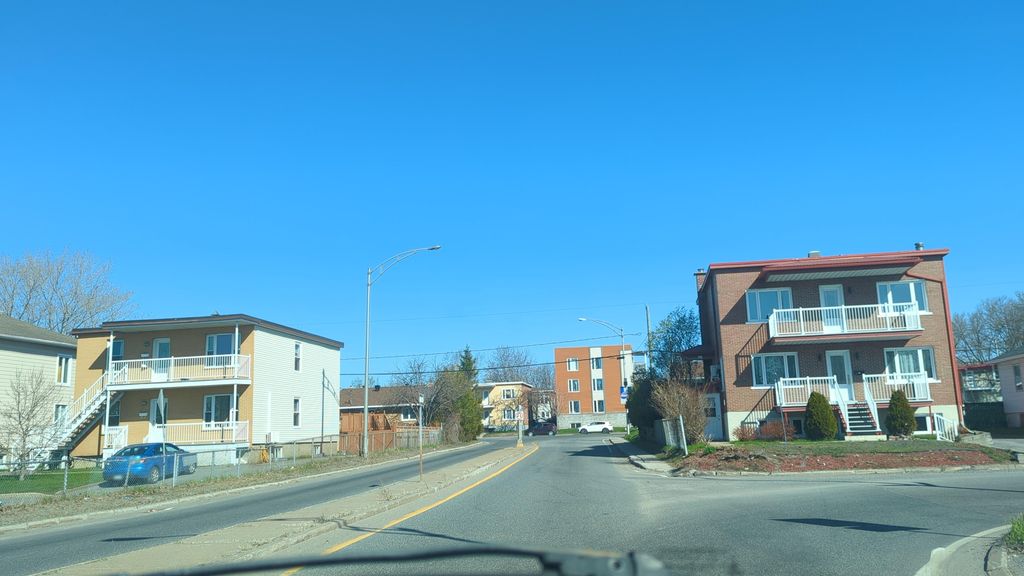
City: quebec_city